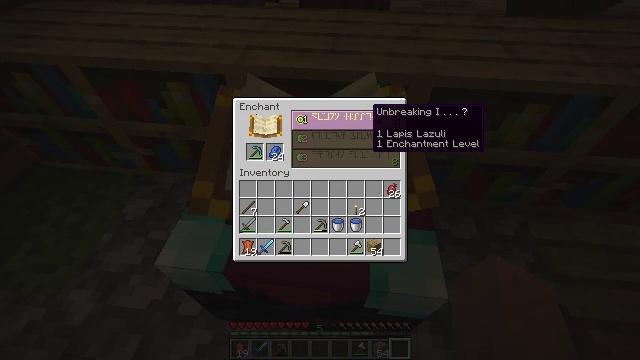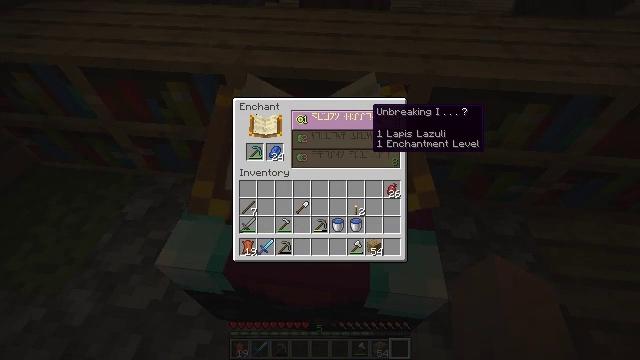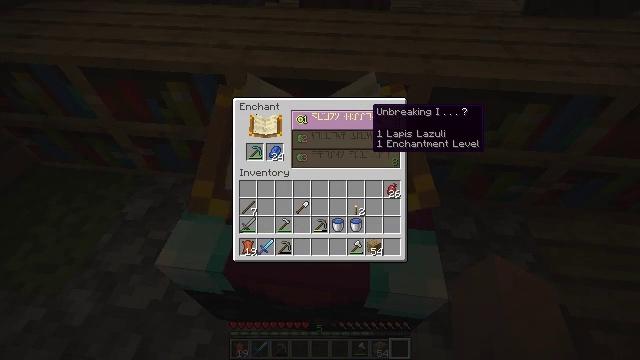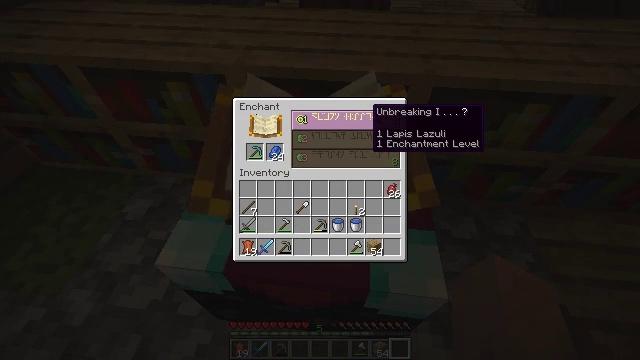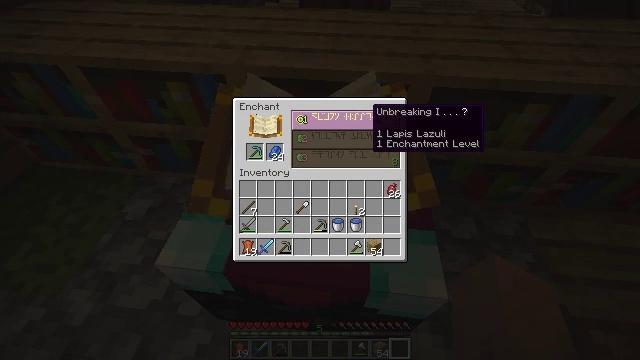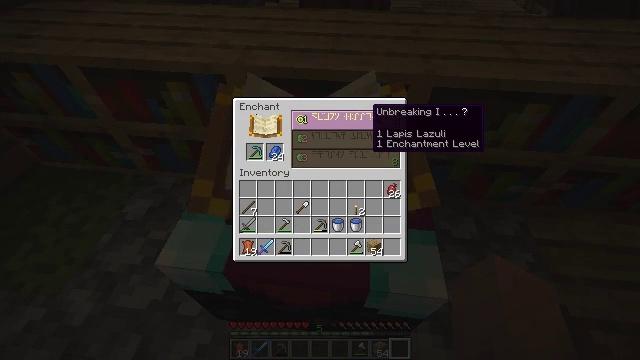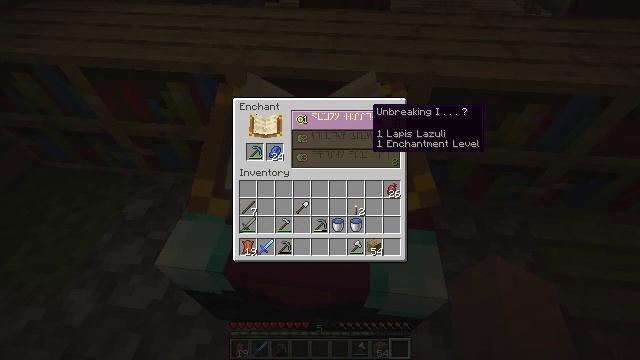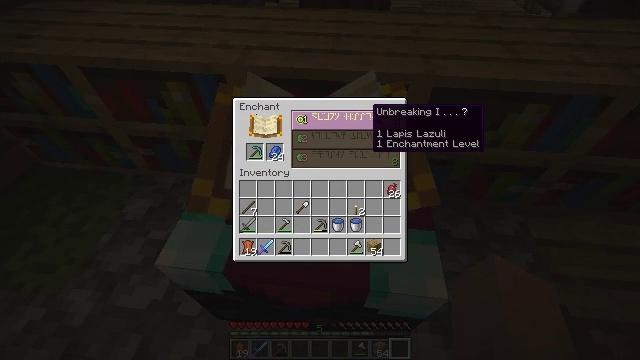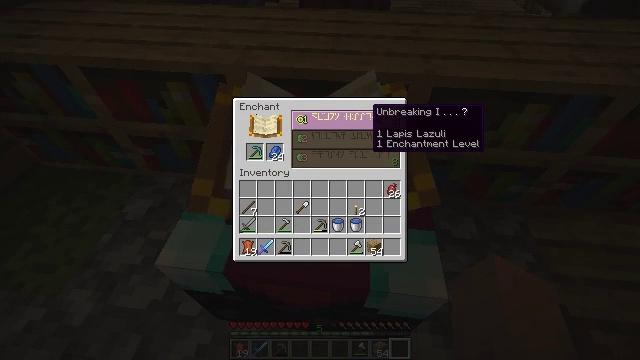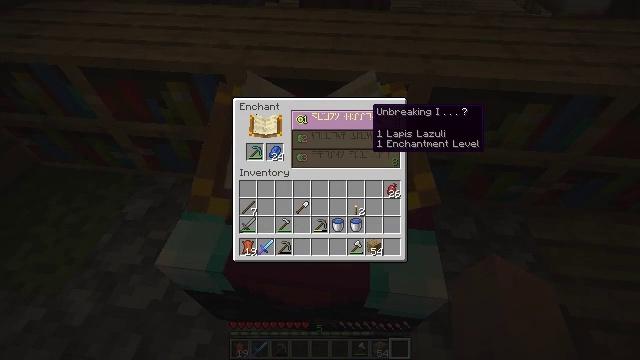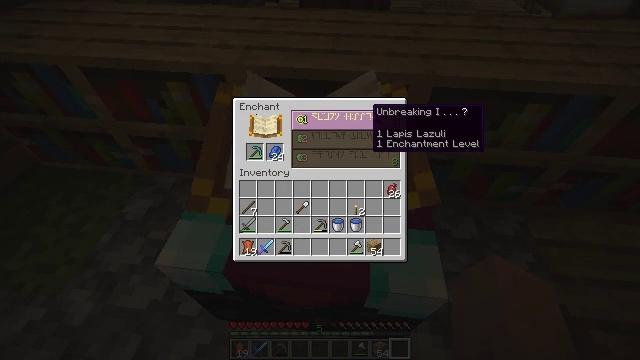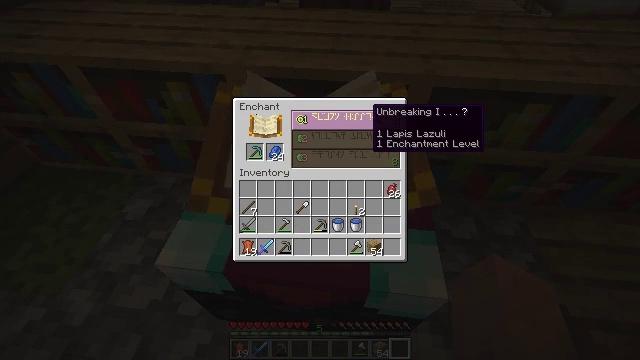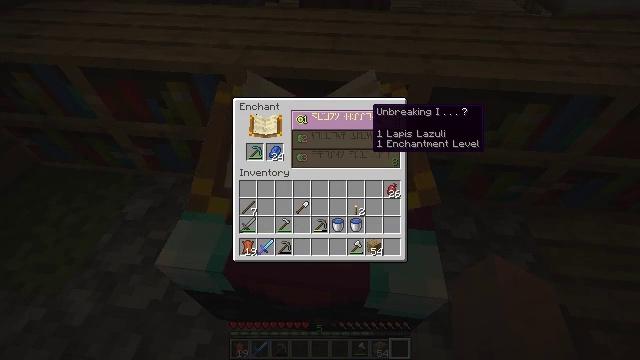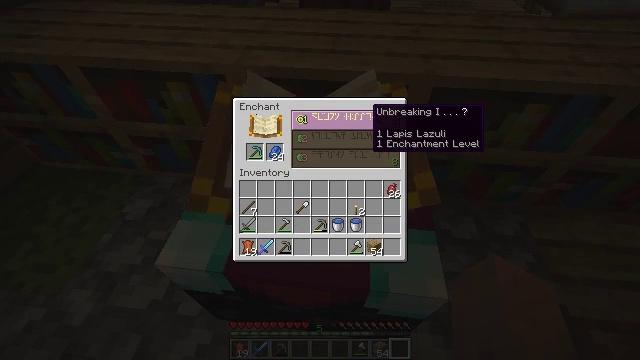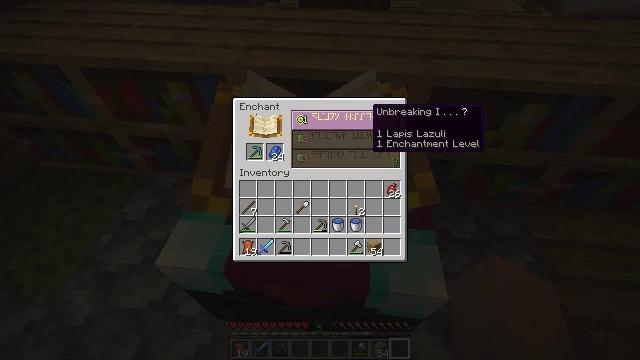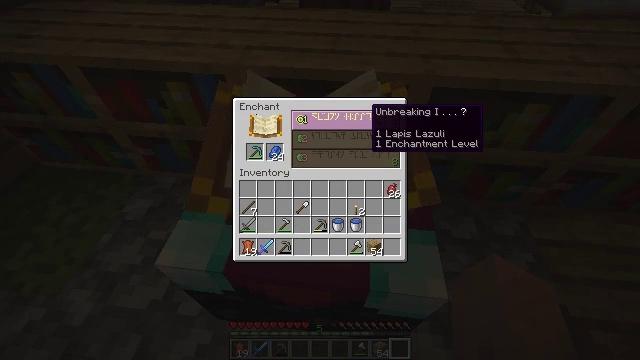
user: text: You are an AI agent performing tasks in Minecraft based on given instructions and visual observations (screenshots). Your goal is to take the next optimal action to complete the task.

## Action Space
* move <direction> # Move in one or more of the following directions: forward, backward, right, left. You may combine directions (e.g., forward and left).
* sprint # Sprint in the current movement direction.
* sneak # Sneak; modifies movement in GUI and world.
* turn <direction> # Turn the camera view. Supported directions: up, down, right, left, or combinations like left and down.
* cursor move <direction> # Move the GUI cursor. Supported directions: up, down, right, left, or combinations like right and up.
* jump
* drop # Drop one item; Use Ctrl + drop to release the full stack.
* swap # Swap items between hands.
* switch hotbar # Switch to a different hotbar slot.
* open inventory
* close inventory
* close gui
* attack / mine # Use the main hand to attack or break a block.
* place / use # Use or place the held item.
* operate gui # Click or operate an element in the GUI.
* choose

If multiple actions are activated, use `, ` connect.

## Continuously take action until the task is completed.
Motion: motion action
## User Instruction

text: Reclaim bookshelf materials.
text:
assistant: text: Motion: no_op
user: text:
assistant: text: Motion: no_op
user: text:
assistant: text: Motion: no_op
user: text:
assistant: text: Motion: no_op
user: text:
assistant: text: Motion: no_op
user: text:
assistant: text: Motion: no_op
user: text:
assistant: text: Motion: no_op
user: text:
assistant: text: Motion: no_op
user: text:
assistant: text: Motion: no_op
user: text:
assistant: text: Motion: no_op
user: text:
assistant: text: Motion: no_op
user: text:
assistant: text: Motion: no_op
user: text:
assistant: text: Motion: no_op
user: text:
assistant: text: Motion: no_op
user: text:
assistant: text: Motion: no_op
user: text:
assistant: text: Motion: no_op
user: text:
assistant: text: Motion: no_op
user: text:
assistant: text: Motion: no_op
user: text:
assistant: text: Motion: no_op
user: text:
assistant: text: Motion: no_op
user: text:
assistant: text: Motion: no_op
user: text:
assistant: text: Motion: no_op
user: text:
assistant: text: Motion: no_op
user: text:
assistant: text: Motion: no_op
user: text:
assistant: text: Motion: no_op
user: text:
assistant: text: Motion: no_op
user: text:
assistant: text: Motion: no_op
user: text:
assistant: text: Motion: no_op
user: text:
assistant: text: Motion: no_op
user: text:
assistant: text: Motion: no_op